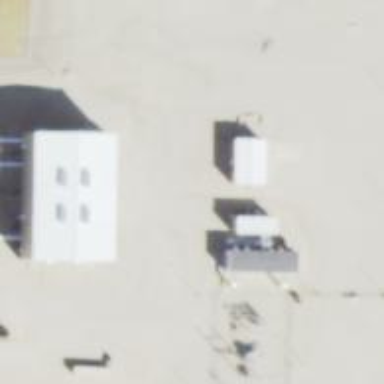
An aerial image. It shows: Outdoor distribution-level power substation enclosed by fence.